Как показано на рисунке, лёгкий и тонкий изолирующий горизонтальный диск радиусом R может вращаться без трения вокруг проходящей через его центр вертикальной оси. На поверхности диска соосно ему закреплена лёгкая круглая катушка радиусом $a$ ($a \ll R$). На краю диска симметрично закреплены 4 положительно заряженных металлических шарика массами и зарядами $m$ и $q$ соответственно. Вся система находится направленном вертикально вверх однородном магнитном поле $B_0$. В начальный момент времени диск неподвижен, а через катушку по часовой стрелке течёт ток $I$.
Если отключить ток в катушке, диск начнёт вращаться. Найдите, с какой силой $f$ при этом диск будет действовать на каждый шарик в горизонтальном направлении при установившемся вращении? Считайте, что шарики можно рассматривать как материальные точки и что самоиндукцией катушки и магнитным полем движущихся шариков можно пренебречь. Также считайте известным, что для описанная в задаче катушка создаётся на расстоянии $r$ ($r \gg a$) от себя в плоскости диска направленное вертикально вверх магнитное поле $B = k_m \frac{2 \pi a^2 I}{r^3}$, где $k_m$ — магнитная постоянная. Электрическая постоянная равна $k_e$.
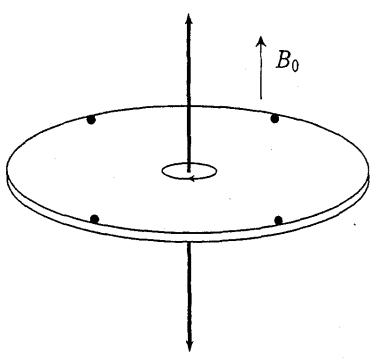
Ответ: \[f=\frac{4 k_{m}^{2} \pi^{2} a^{4} q^{2}}{m R^{5}} I^{2}+k_{e} \frac{q^{2}(1+2 \sqrt{2})}{4 R^{2}}-\frac{2 k_{m} \pi a^{2} q^{2} B_{0}}{m R^{2}} I.\]
Темы:
T, Электромагнетизм, Электромагнитная индукция, Китайские